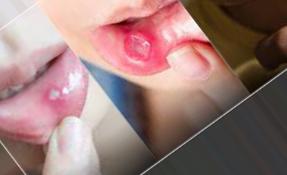
Condition: Mouth Ulcer